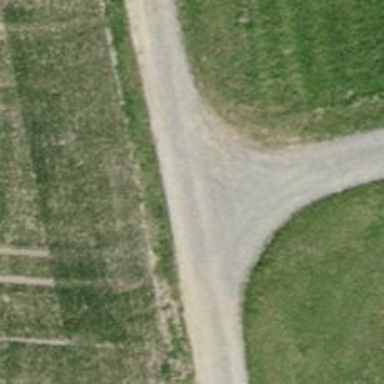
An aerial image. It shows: Service road with compacted surface.